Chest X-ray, PA view. Patient: 53 years old, sex M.
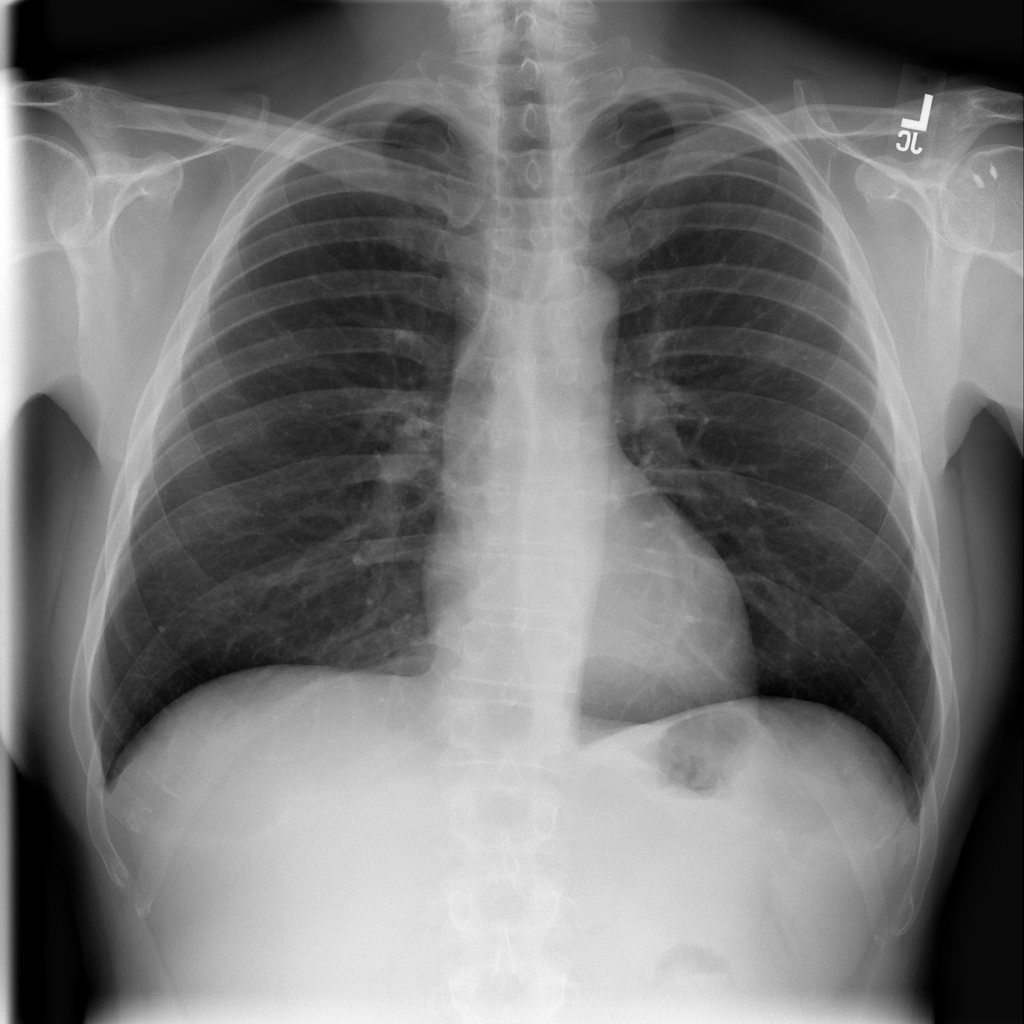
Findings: No Finding